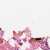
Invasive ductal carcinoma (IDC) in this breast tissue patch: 0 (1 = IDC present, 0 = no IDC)